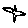
Label: star